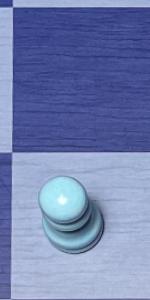
Label: Pawn_White